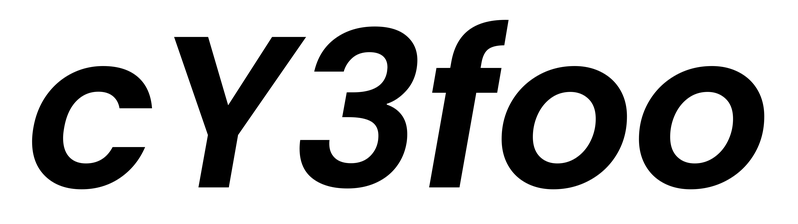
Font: Poppins-SemiBoldItalic